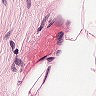
Metastatic tissue present: no